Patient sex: F
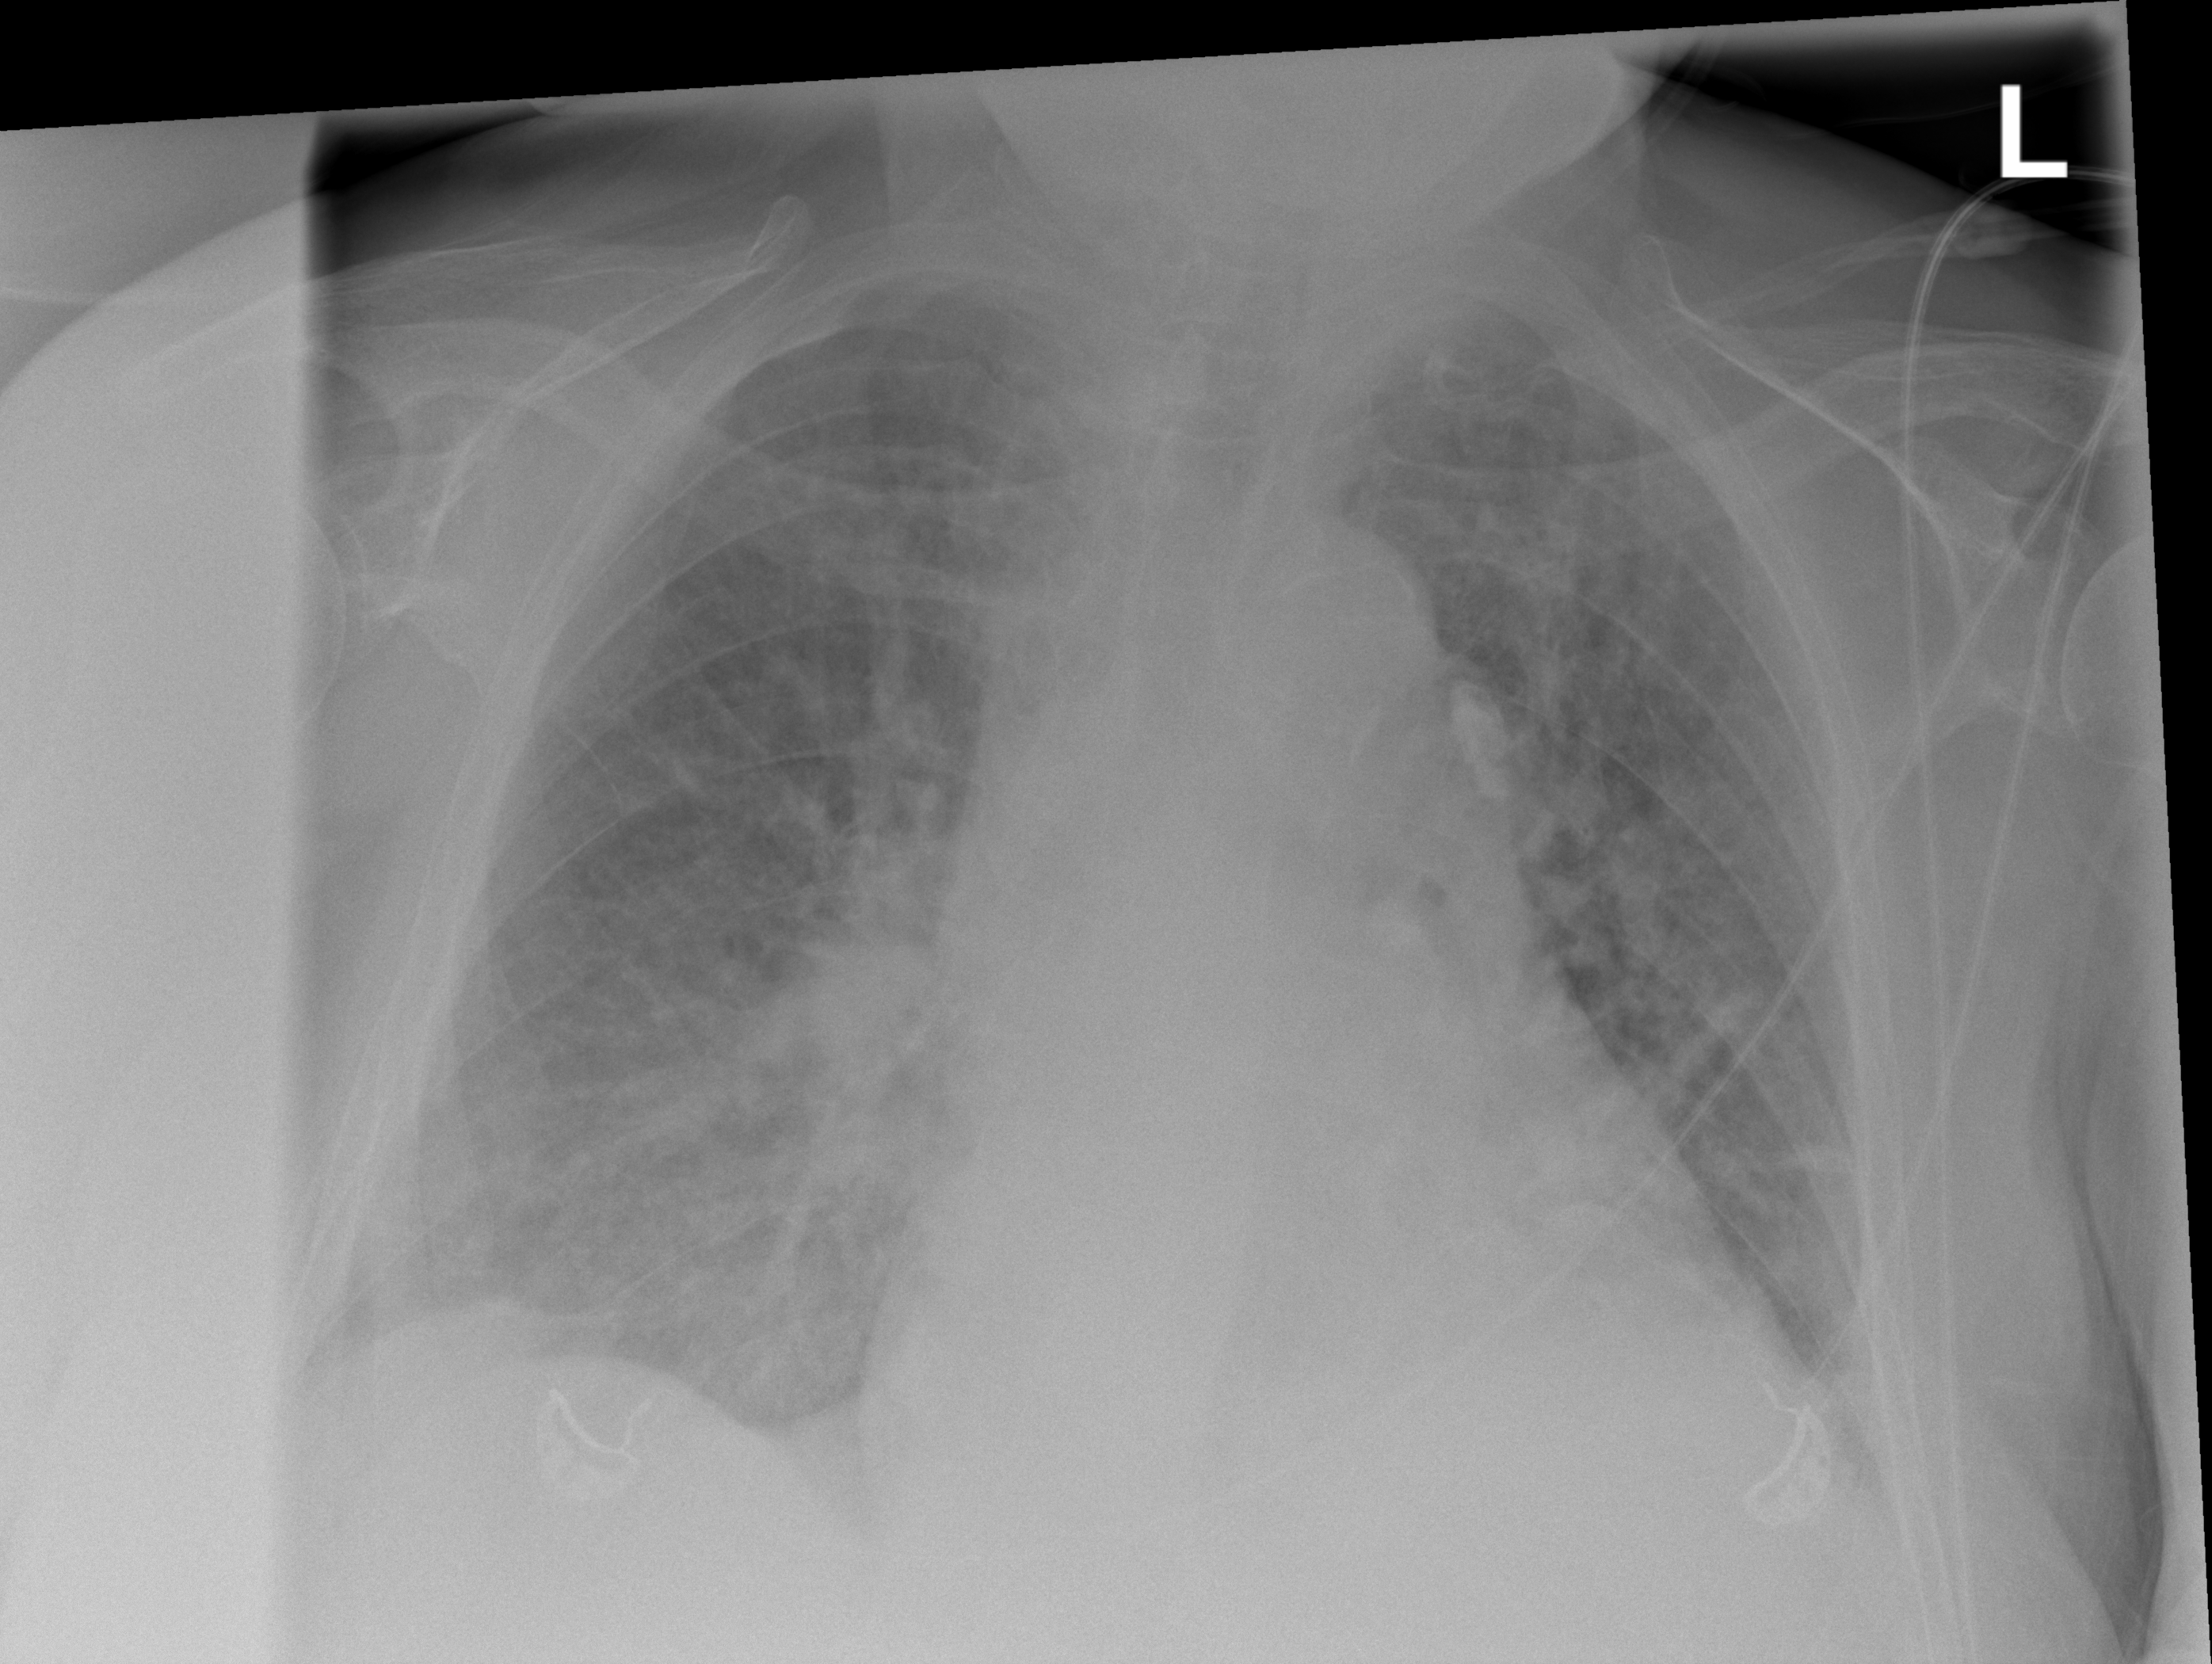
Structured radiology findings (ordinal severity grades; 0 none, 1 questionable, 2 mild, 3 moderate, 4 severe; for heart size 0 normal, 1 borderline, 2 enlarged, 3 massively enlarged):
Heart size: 2
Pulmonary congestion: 3
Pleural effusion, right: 2
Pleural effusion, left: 2
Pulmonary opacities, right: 3
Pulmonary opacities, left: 3
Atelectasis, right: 2
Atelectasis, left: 2